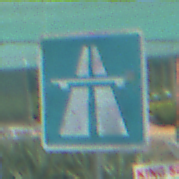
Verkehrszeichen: Autobahn
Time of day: MorningAfternoon
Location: Roofed (Special)
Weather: PartlyCloudy
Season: NotSpecified
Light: Natural